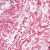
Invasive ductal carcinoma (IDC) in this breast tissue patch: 0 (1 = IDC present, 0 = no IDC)